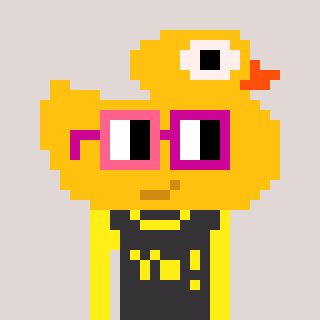
a pixel art character with square pink and red glasses, a ducky-shaped head and a grayscale-colored body on a warm background